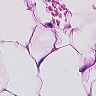
Metastatic tissue present: no